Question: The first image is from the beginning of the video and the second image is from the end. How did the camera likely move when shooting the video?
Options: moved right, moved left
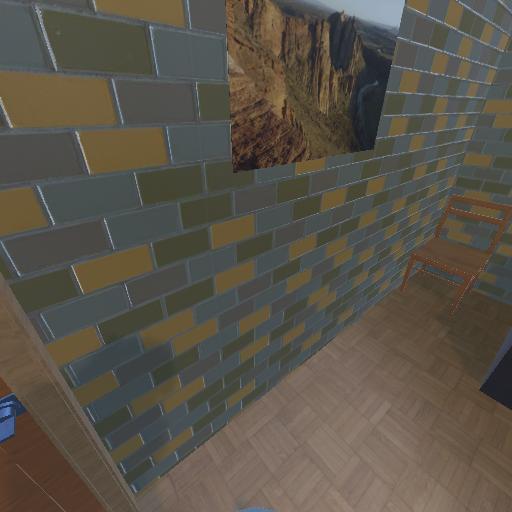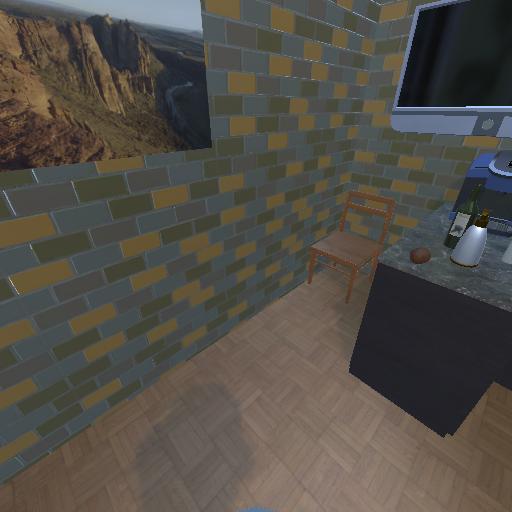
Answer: moved right